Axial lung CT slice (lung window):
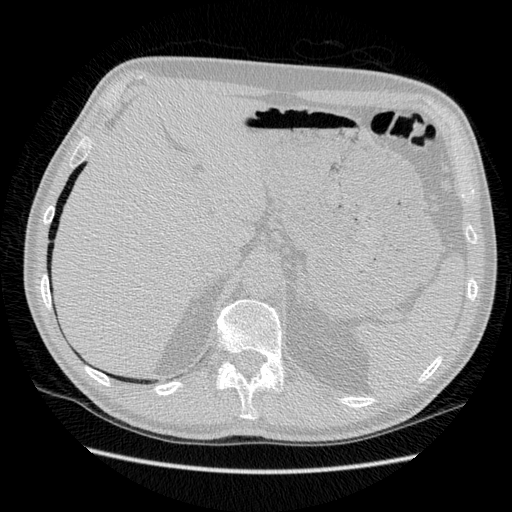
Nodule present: no